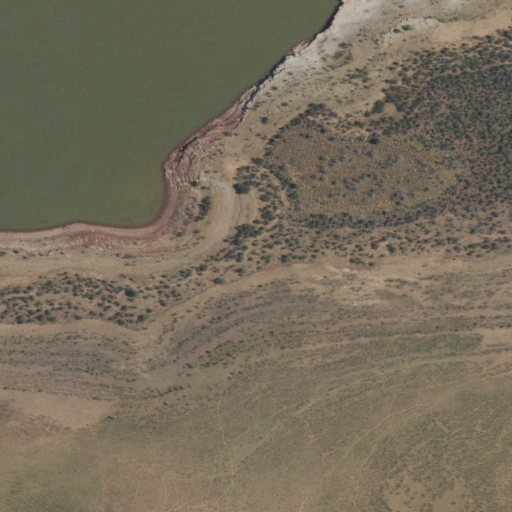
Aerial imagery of island in New Mexico named Green Island containing herbaceous wetlands, woody wetlands, open water, and shrub